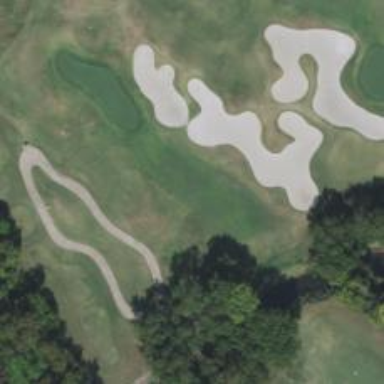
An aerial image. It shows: Golf hole.